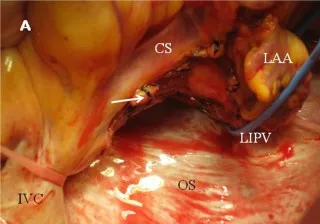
A. LA after removal of the tumor. The operative photograph shows the distal collateral vessel (white arrow) from CxA (after ligation). Endocardium of the LA remained in situ. LAA: Left atrial appendage. OS: Oblique sinus.
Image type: medical_photograph (other_medical_photograph)